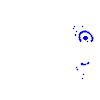
Particle: pion